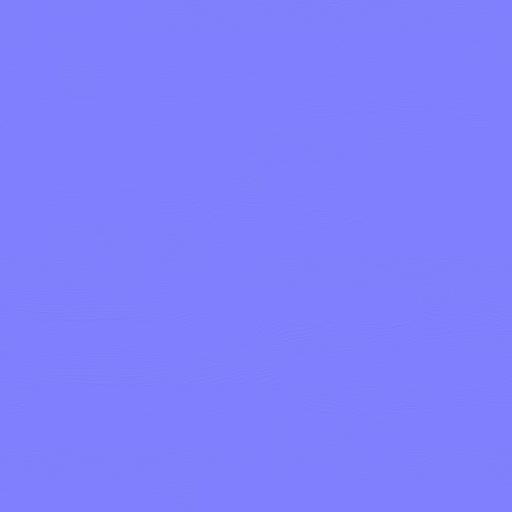
new orange smooth wood wooden